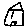
Label: house